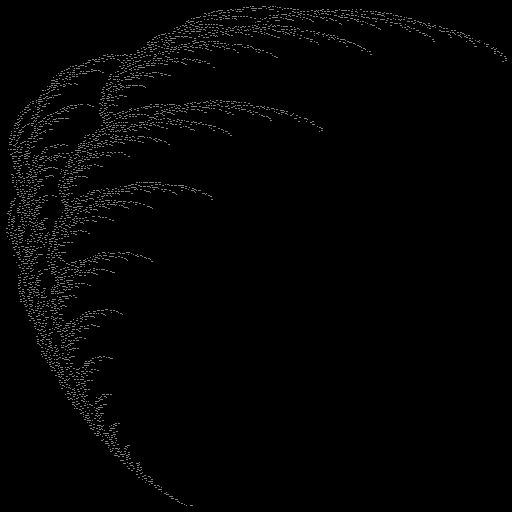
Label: snowdrift